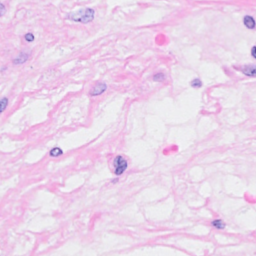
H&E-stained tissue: Breast